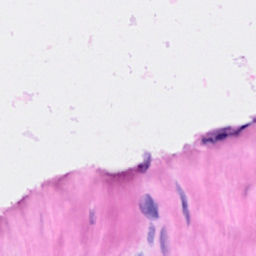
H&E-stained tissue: Breast